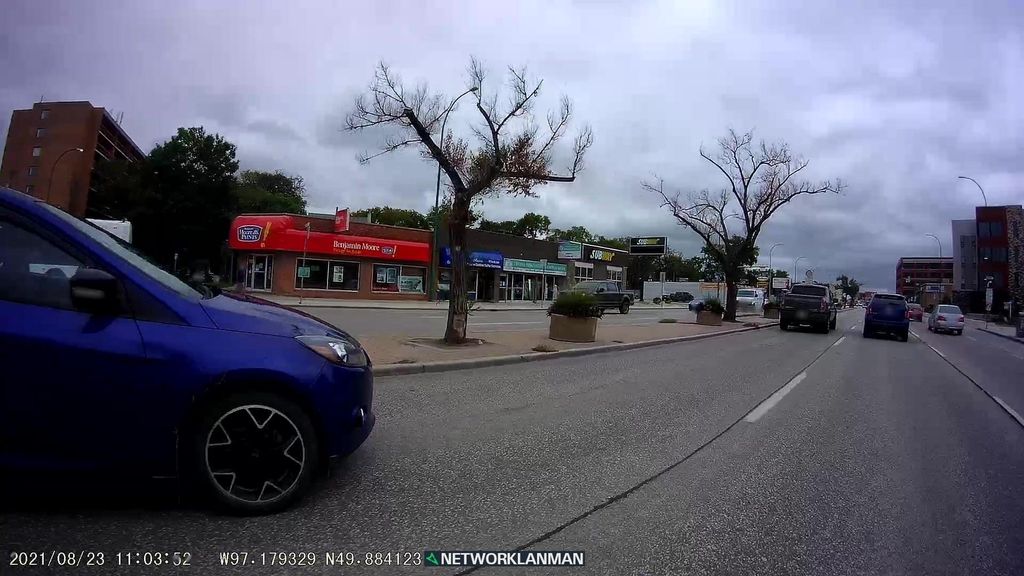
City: winnipeg